Question: I am trying to compute this posterior distribution in R. The problem is that the numerator, which is the product of a bunch of dbern(p_i, y_i) < 1, is too small. (My n is about 1500). Hence, R spits out 0, and the posterior values for all heta are also 0.
To clarify, each y_i has its own p_i, together these p_i's make a vector of n elements for n y's. Each theta has its own n-element vector of p_i.

A reproducible example (of the numerator)
'''
p <- sample(seq(0.001,0.999,by=0.01), 1500, replace=T)
y <- sample(c(0,1), 1500, replace=T)
dbern(y, p) # 1500-element vector, each element < 1
prod(dbern(y, p)) # produces 0
exp(sum(log(dbern(y, p)))) # produces 0
'''
EDIT (context): I am doing a Bayesian change point analysis (jstor.org/stable/25791783 - Western and Kleykamp 2004). Unlike the continuous y in the paper, my y is binary, so I'm using the data augmentation method in Albert and Chib (1993). With that method, the likelihood of y is Bernoulli, with p = cdf-normal(x'B).
So how does p depends on theta? It's because theta is the change point. One of the x's is a time dummy -- if theta=10, for example, then the time dummy = 1 for all observations after day 10, and = 0 for all observations before day 10.
Thus, p depends on x, x depends on theta -- thus, p depends on theta.
I need the above quantity because is the full conditional of theta in Gibbs sampling.
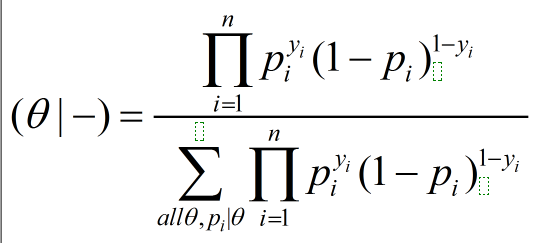
Answer: I asked this question on Cross Validated also, and <URL> solution below:
---
This is a common problem with computation of likelihoods for all manner of models; the kinds of things that are commonly done are to work on logs, and to use a common scaling factor that bring the values into a more reasonable range.
In this case, I'd suggest:
Step 1: Pick a fairly "typical" th, th0. Divide the formula for both numerator and denominator of the general term by the numerator for th=th0, in order to get something that will be much less likely to underflow.
Step 2: work on the log scale, this means that the numerator is an exp of sums of differences of logs, and the denominator is a sum of exp of sums of differences of logs.
NB: If any of your p's are 0 or 1, pull those out separately and don't take logs of those terms; they're easy to evaluate as is!
The usual terms in the numerator will tend to be more moderate in size, and so in many situations the numerator and denominator are both relatively reasonable.
If there are a range of sizes in the denominator, add up the smaller ones before adding the larger ones.
If one or a few terms dominate heavily, you should focus your attention on making the computation for those relatively accurate.